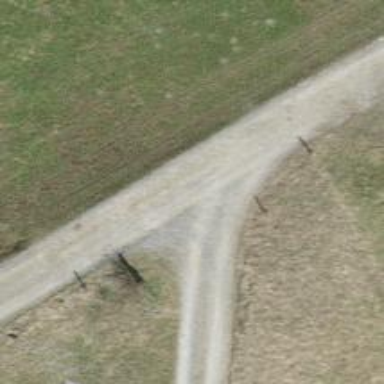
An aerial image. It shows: Track road with grade1 pebblestone surface.